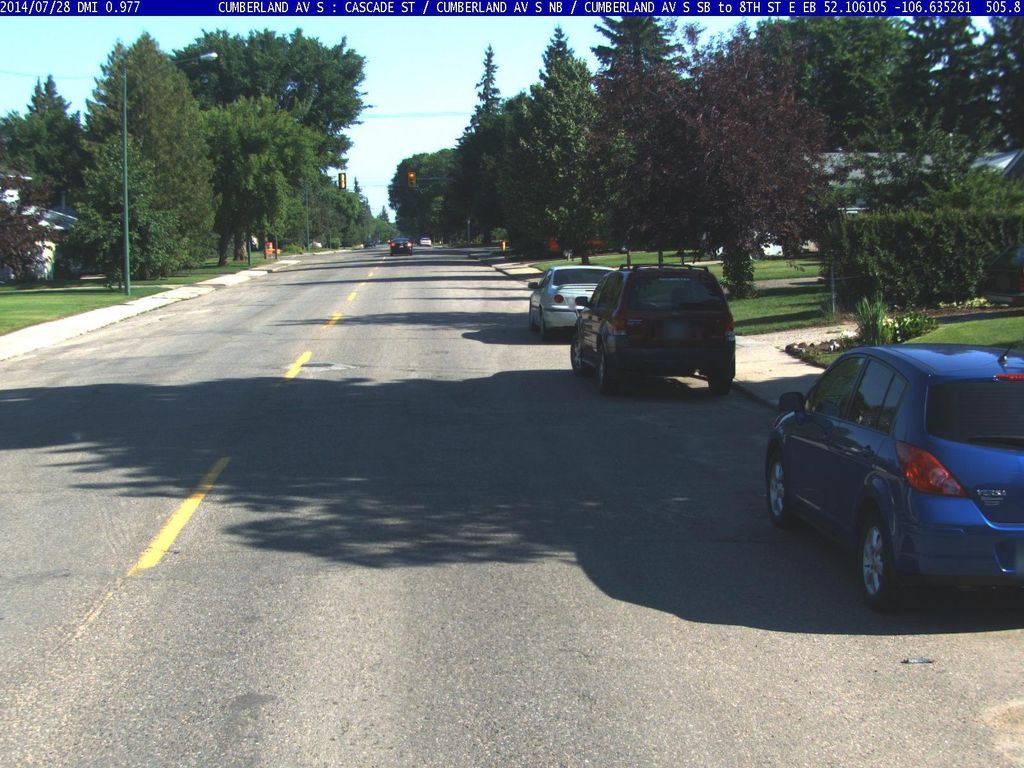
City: saskatoon